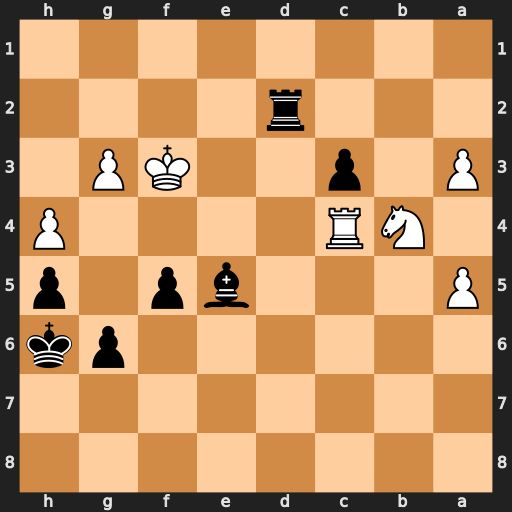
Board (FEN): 8/8/6pk/P3bp1p/1NR4P/P1p2KP1/3r4/8
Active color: b
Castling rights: -
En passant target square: -
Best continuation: Bd4 Rxd4 Rxd4